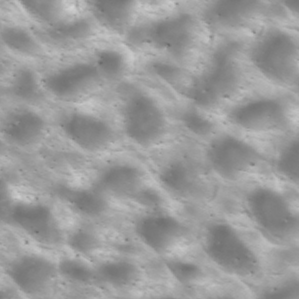
Label: non_frost